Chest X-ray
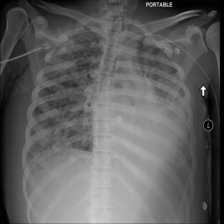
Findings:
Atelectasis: negative
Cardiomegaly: negative
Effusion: negative
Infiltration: positive
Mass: negative
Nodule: negative
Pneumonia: negative
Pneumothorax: negative
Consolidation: negative
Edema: negative
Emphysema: negative
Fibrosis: negative
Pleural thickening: negative
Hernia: negative